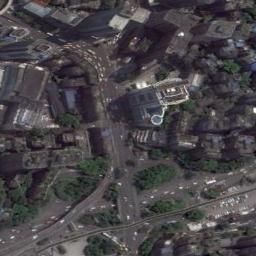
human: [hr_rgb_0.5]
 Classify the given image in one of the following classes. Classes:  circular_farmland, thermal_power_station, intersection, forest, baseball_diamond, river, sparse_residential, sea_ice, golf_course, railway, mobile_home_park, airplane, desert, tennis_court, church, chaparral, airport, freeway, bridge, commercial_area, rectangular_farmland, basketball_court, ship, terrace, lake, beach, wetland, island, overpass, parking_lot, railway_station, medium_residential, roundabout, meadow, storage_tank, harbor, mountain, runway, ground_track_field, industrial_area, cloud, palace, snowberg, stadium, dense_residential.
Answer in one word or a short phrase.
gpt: commercial_area